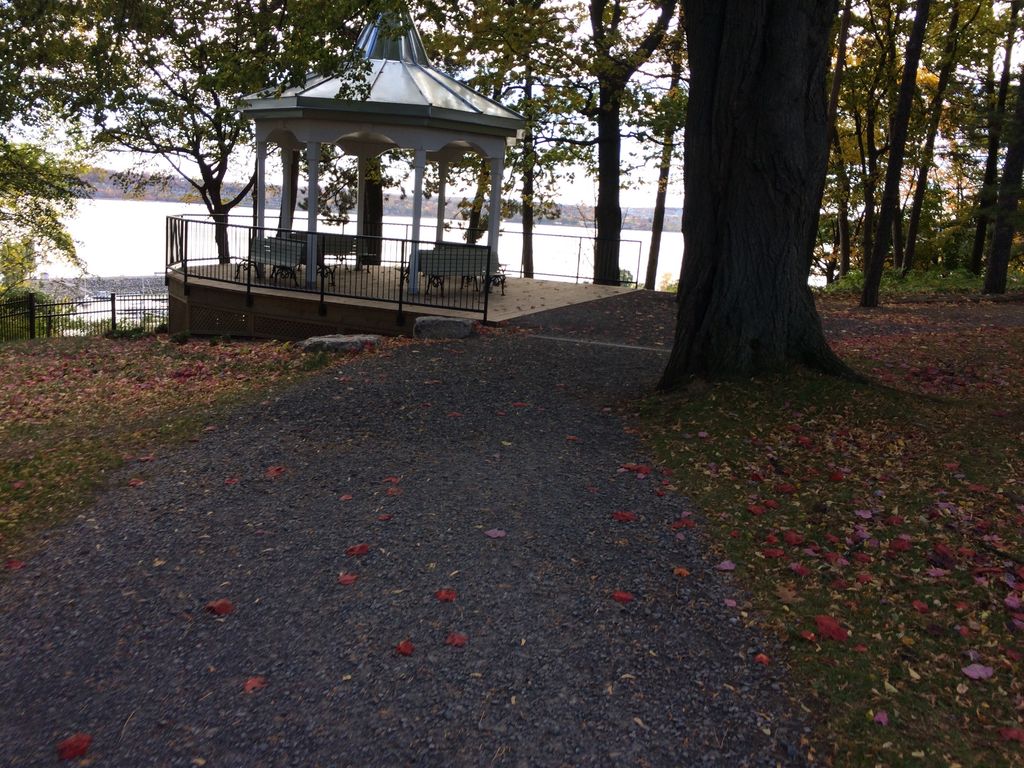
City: quebec_city